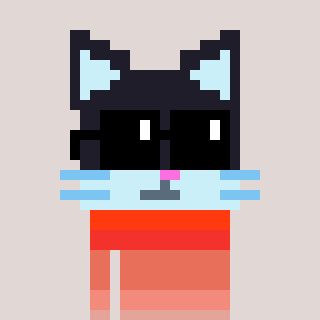
a pixel art character with square black sunglasses, a cat-shaped head and a yellow-colored body on a warm background